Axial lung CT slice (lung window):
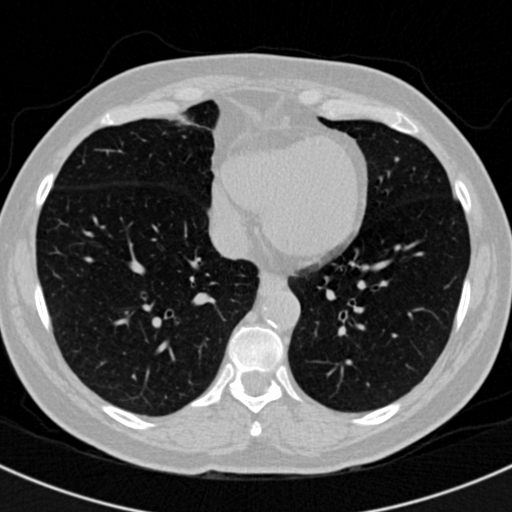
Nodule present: no